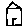
Label: house